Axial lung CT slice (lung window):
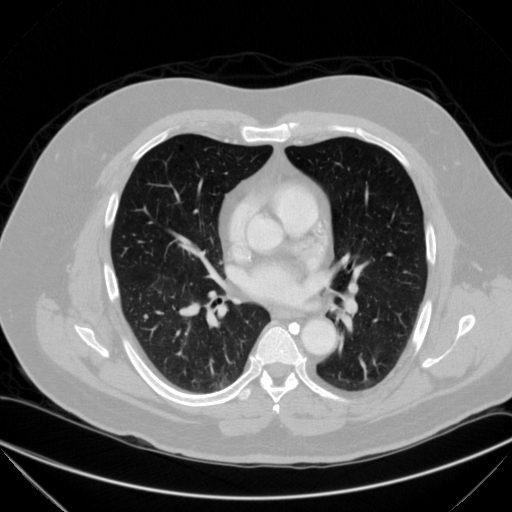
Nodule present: yes
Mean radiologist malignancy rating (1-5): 2.667